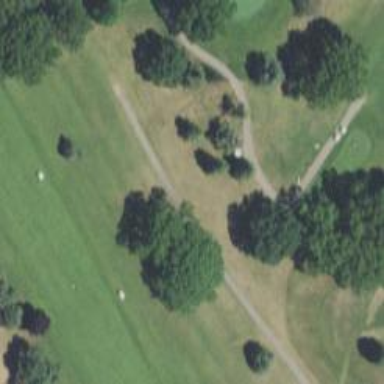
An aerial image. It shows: Path for both road and golf.